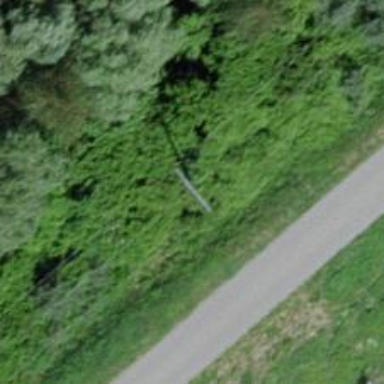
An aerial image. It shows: Concrete power pole with straight line management system.